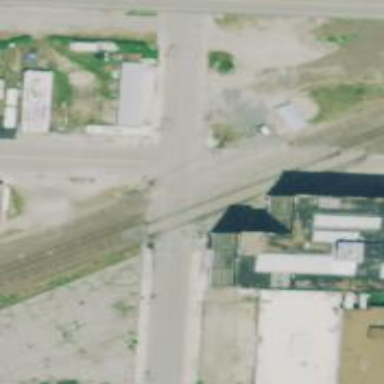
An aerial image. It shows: Crossing for the railway.